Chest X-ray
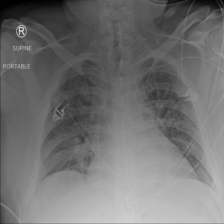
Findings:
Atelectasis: negative
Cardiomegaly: negative
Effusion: negative
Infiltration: positive
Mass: negative
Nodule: negative
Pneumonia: negative
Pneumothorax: negative
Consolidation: negative
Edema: negative
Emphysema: negative
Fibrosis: negative
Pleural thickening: negative
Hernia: negative